Field crop: maize
Growth stage: 1
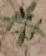
Species: atriplex